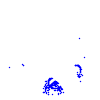
Particle: pion